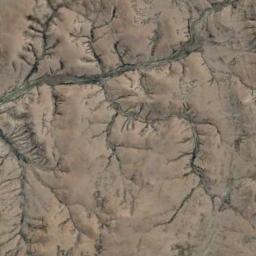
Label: desert